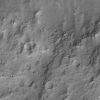
Atmospheric dust classification: not_dusty